Question: I have 2 tables(Table1 and Table2). Both tables schema are exactly the same and both might have duplicated set of records except IDs since ID is auto generated.

I would like to get the common set of records but with ID to follow as Table1's ID. So, I query using Inner join. It works as I expected.
'''
SELECT Table1.ID, Table1.Param1, Table1.Param2, Table1.Param3
INTO #Common
FROM Table1
INNER JOIN Table2 ON Table1.Param1 = Table2.Param1
AND Table1.Param2 = Table2.Param2
AND Table1.Param3 = Table2.Param3
'''
By removing ID column from both tables and doing intersect also no possible since I still want to extract Table1 ID for other purpose.
I can achieve the common of 2 table by removing ID and compare those 2 table.
However, that still do not serve my requirement, since I need to get Table1 ID for those common data.
'''
SELECT * INTO #TemporaryTable1 FROM Table1
ALTER TABLE #TemporaryTable1 DROP COLUMN ID
SELECT * INTO #TemporaryTable2 FROM Table2
ALTER TABLE #TemporaryTable2 DROP COLUMN ID
SELECT * INTO #Common FROM (SELECT * FROM #TemporaryTable1 INTERSECT SELECT * FROM #TemporaryTable2) data
SELECT * FROM #Common
'''
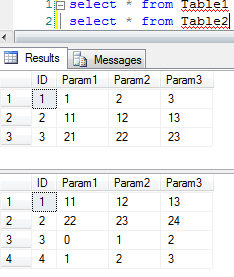
Answer: If i understood your problem correctly i guess you could generate dynamically the query you want to use using the following code :
'''
DECLARE @SQL nvarchar(max) = 'SELECT ',
@TBL1 nvarchar(50) = 'data',
@TBL2 nvarchar(50) = 'data1',
@EXCLUDEDCOLUMNS nvarchar(100)= 'ID,col1'
-- column selection
SELECT @sql += @tbl1 + '.' + COLUMN_NAME + ' ,
'
FROM INFORMATION_SCHEMA.COLUMNS
WHERE TABLE_NAME = @TBL1
-- from clause and remove last ,
set @SQL = LEFT(@sql,LEN(@sql) - 5)
SET @sql += '
FROM ' + @TBL1 + ' INNER JOIN
' + @TBL2 + '
ON '
-- define the on clause
SELECt @SQL += @tbl1 + '.' + COLUMN_NAME + ' = '+ @tbl2 + '.' + COLUMN_NAME +',
'
FROM INFORMATION_SCHEMA.COLUMNS
WHERE TABLE_NAME = @TBL1
AND COLUMN_NAME not in (@EXCLUDEDCOLUMNS)
--remove last ,
set @SQL = LEFT(@sql,LEN(@sql) - 3)
--SELECt @SQL
EXEC SP_EXECUTESQL @sql
'''
Before you execute make sure the @sql is properly generated. choose the columns you want to exclude from your on clause using the @EXCLUDEDCOLUMNS parameter.